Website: crate-barrel
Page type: account-selection
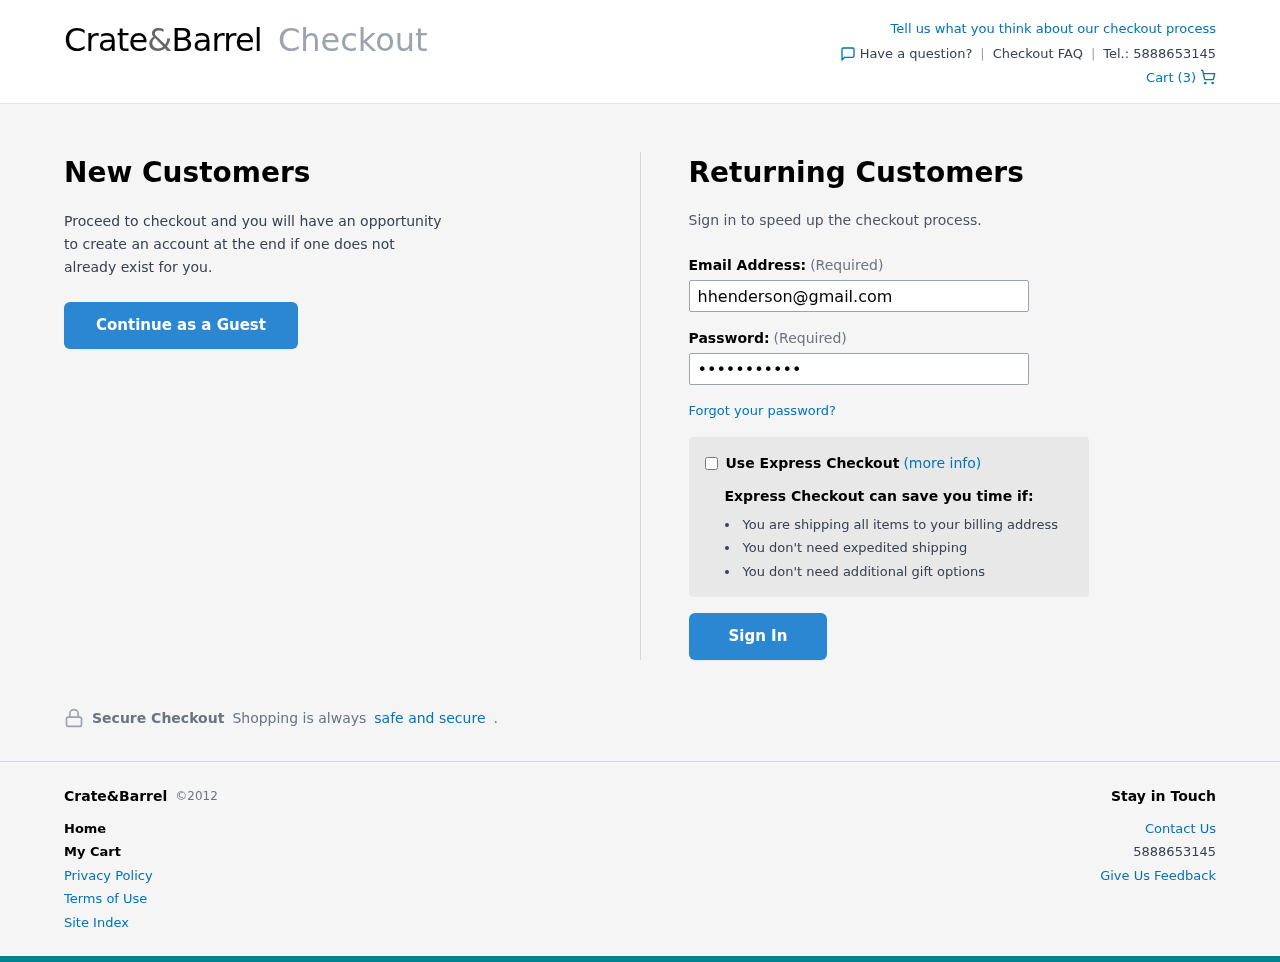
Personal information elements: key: PII_EMAIL
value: hhenderson@gmail.com
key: PII_PHONE
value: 5888653145
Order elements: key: ORDER_NUM_ITEMS
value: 3